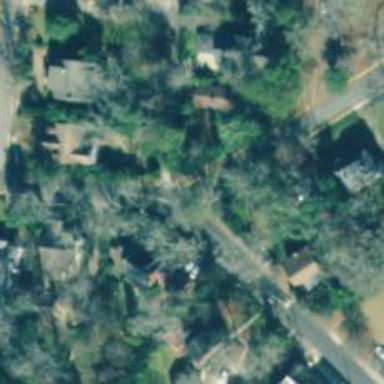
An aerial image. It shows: Residential road with separate sidewalk.